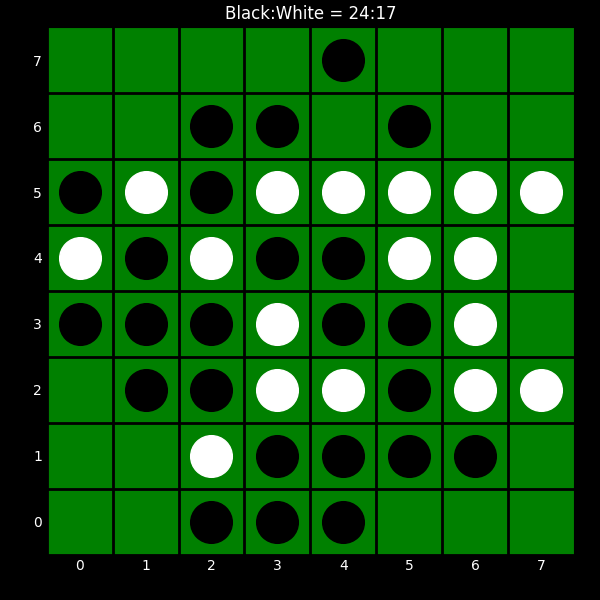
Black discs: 24
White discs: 17